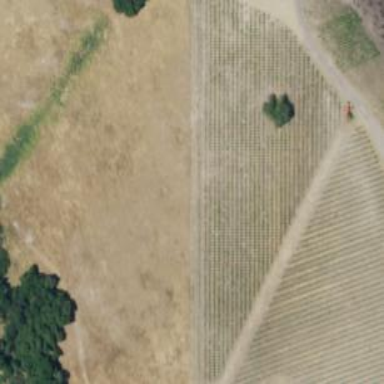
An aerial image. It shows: Vineyard where grapes are grown.